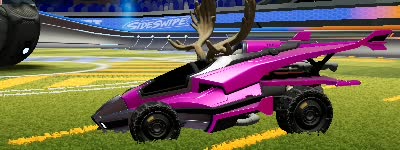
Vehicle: aftershock